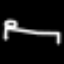
Label: bed